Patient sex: M
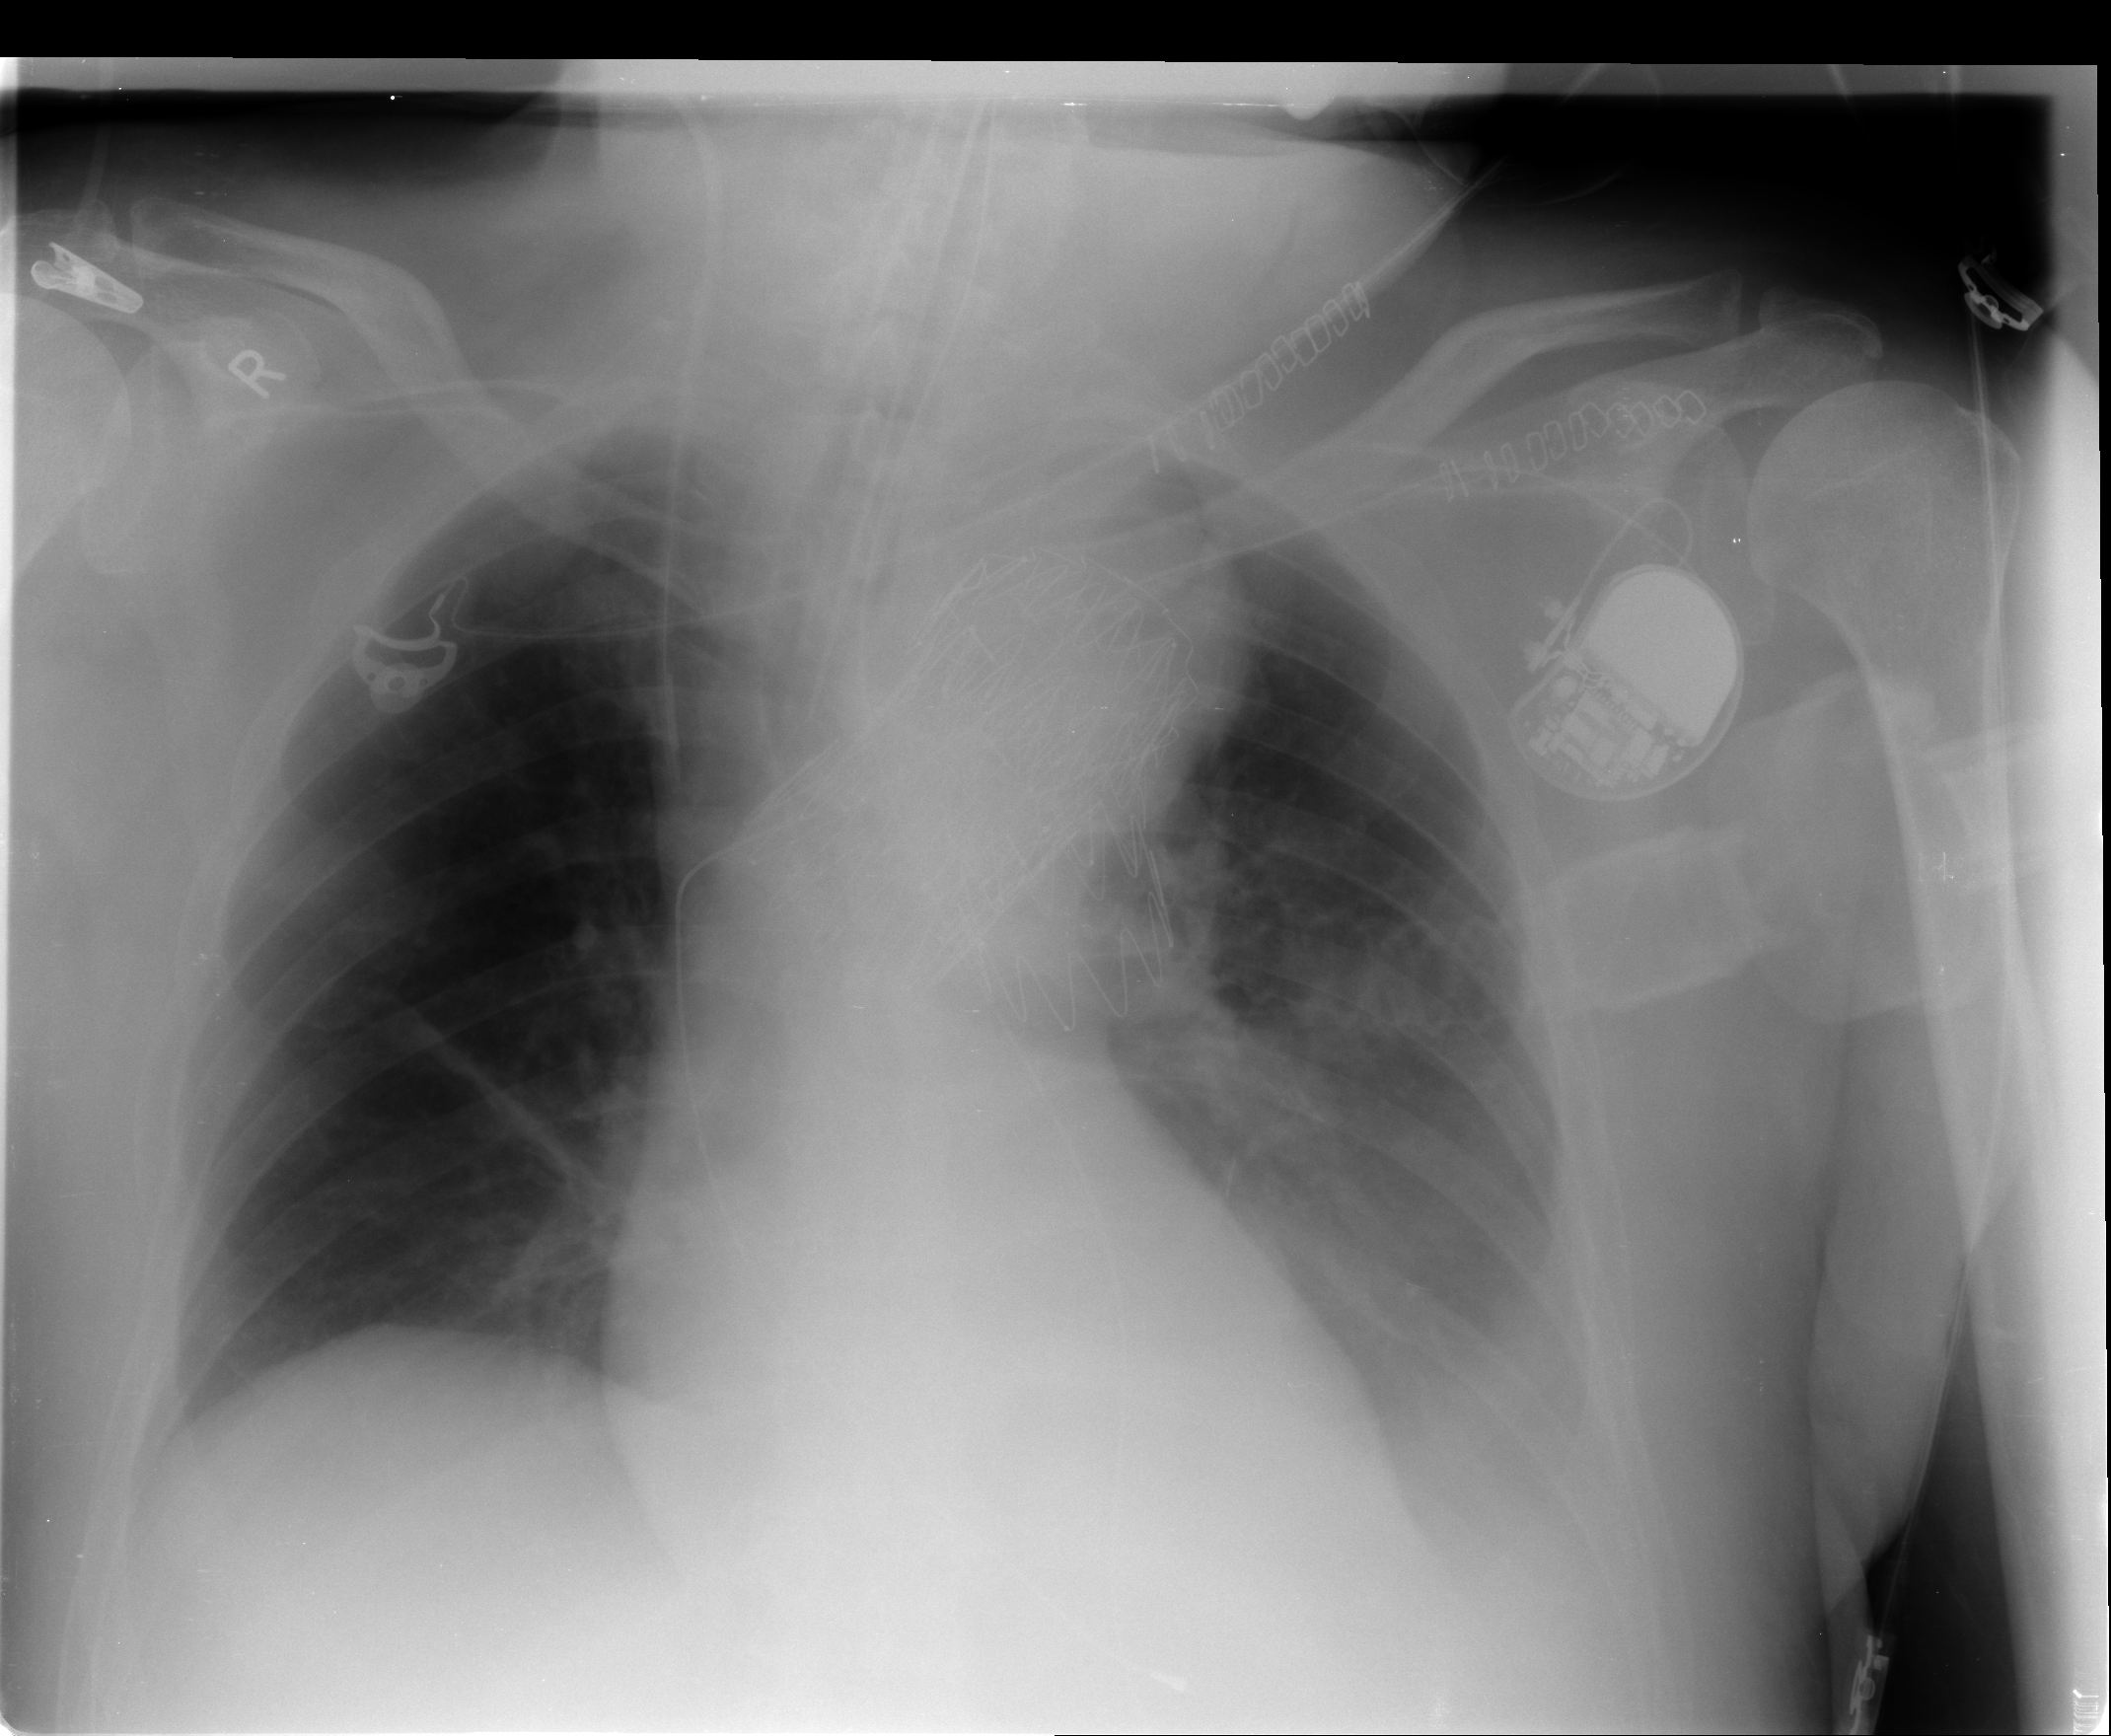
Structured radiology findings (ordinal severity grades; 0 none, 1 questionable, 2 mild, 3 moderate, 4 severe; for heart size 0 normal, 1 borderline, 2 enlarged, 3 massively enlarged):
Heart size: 0
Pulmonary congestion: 1
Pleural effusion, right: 0
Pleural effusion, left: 2
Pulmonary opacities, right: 0
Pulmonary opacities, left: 0
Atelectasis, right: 2
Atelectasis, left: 2